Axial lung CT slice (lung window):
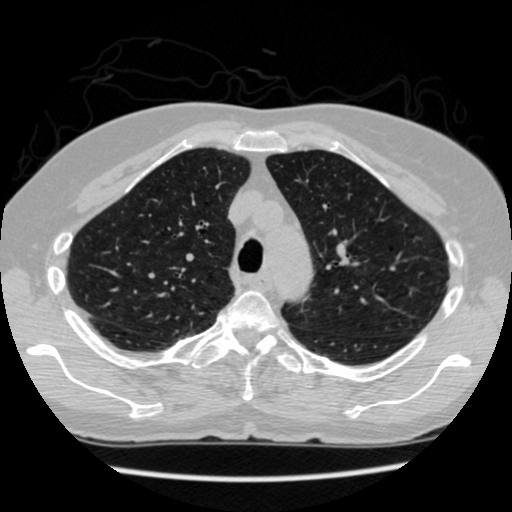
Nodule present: no